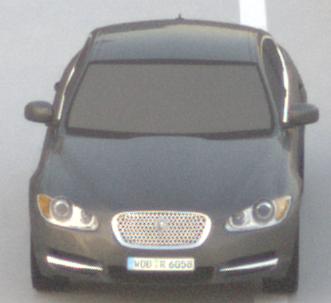
Make: Jaguar
Model: XF 3.0 V6
Detailed model: XF (X250) Limousine
Model produced from: 2010/02
Model produced until: 2010/10
Doors: 4
Color: gray
Road condition: dry road
Daytime: sunrise or sunset
Contrast: low contrast